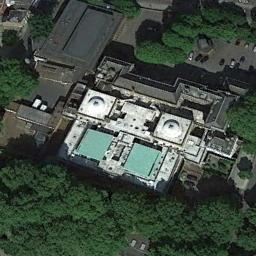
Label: church